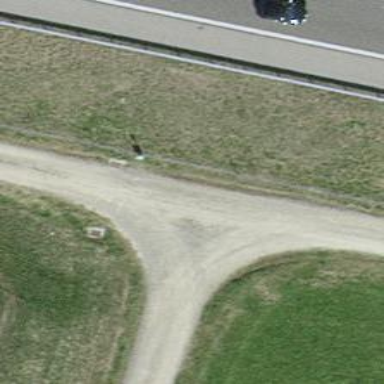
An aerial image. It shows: Track with compacted grade 2 surface.